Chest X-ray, AP view. Patient: 30 years old, sex F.
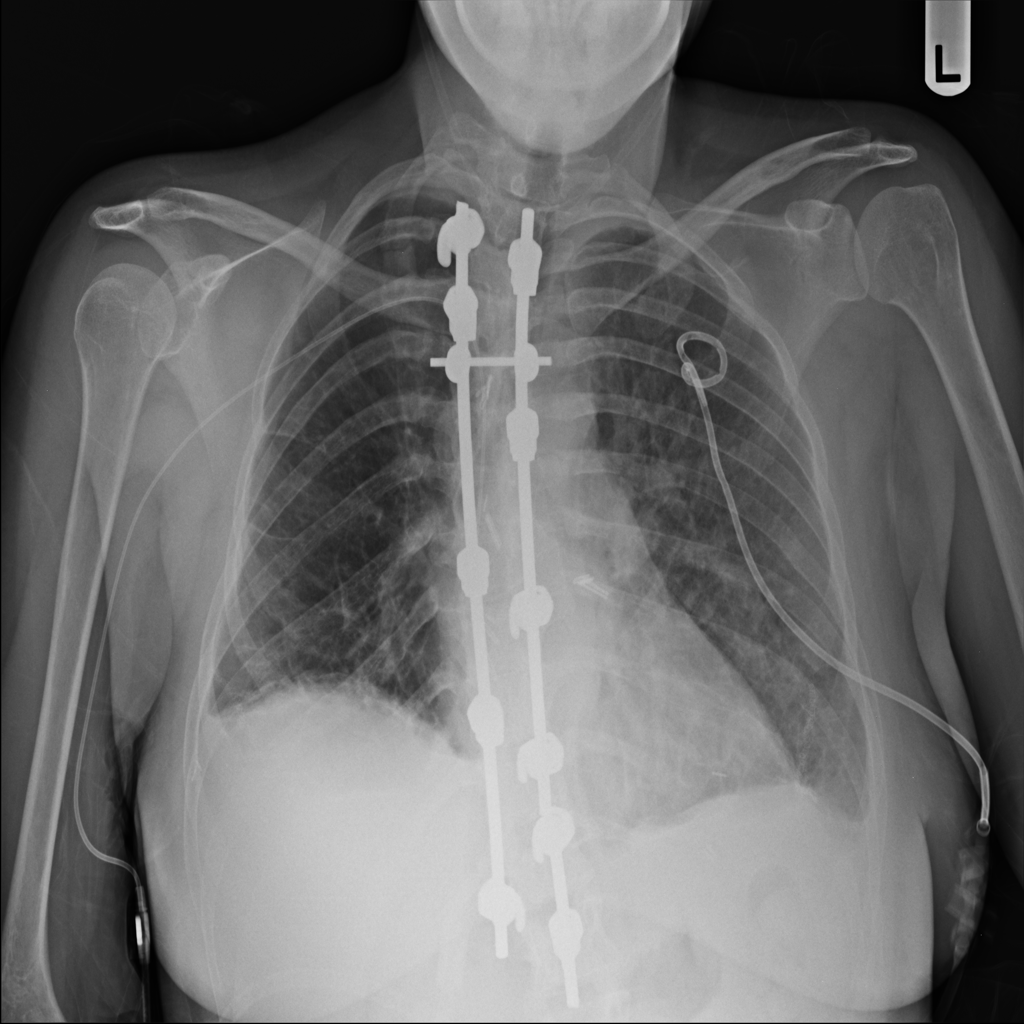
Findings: Atelectasis, Effusion